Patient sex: F
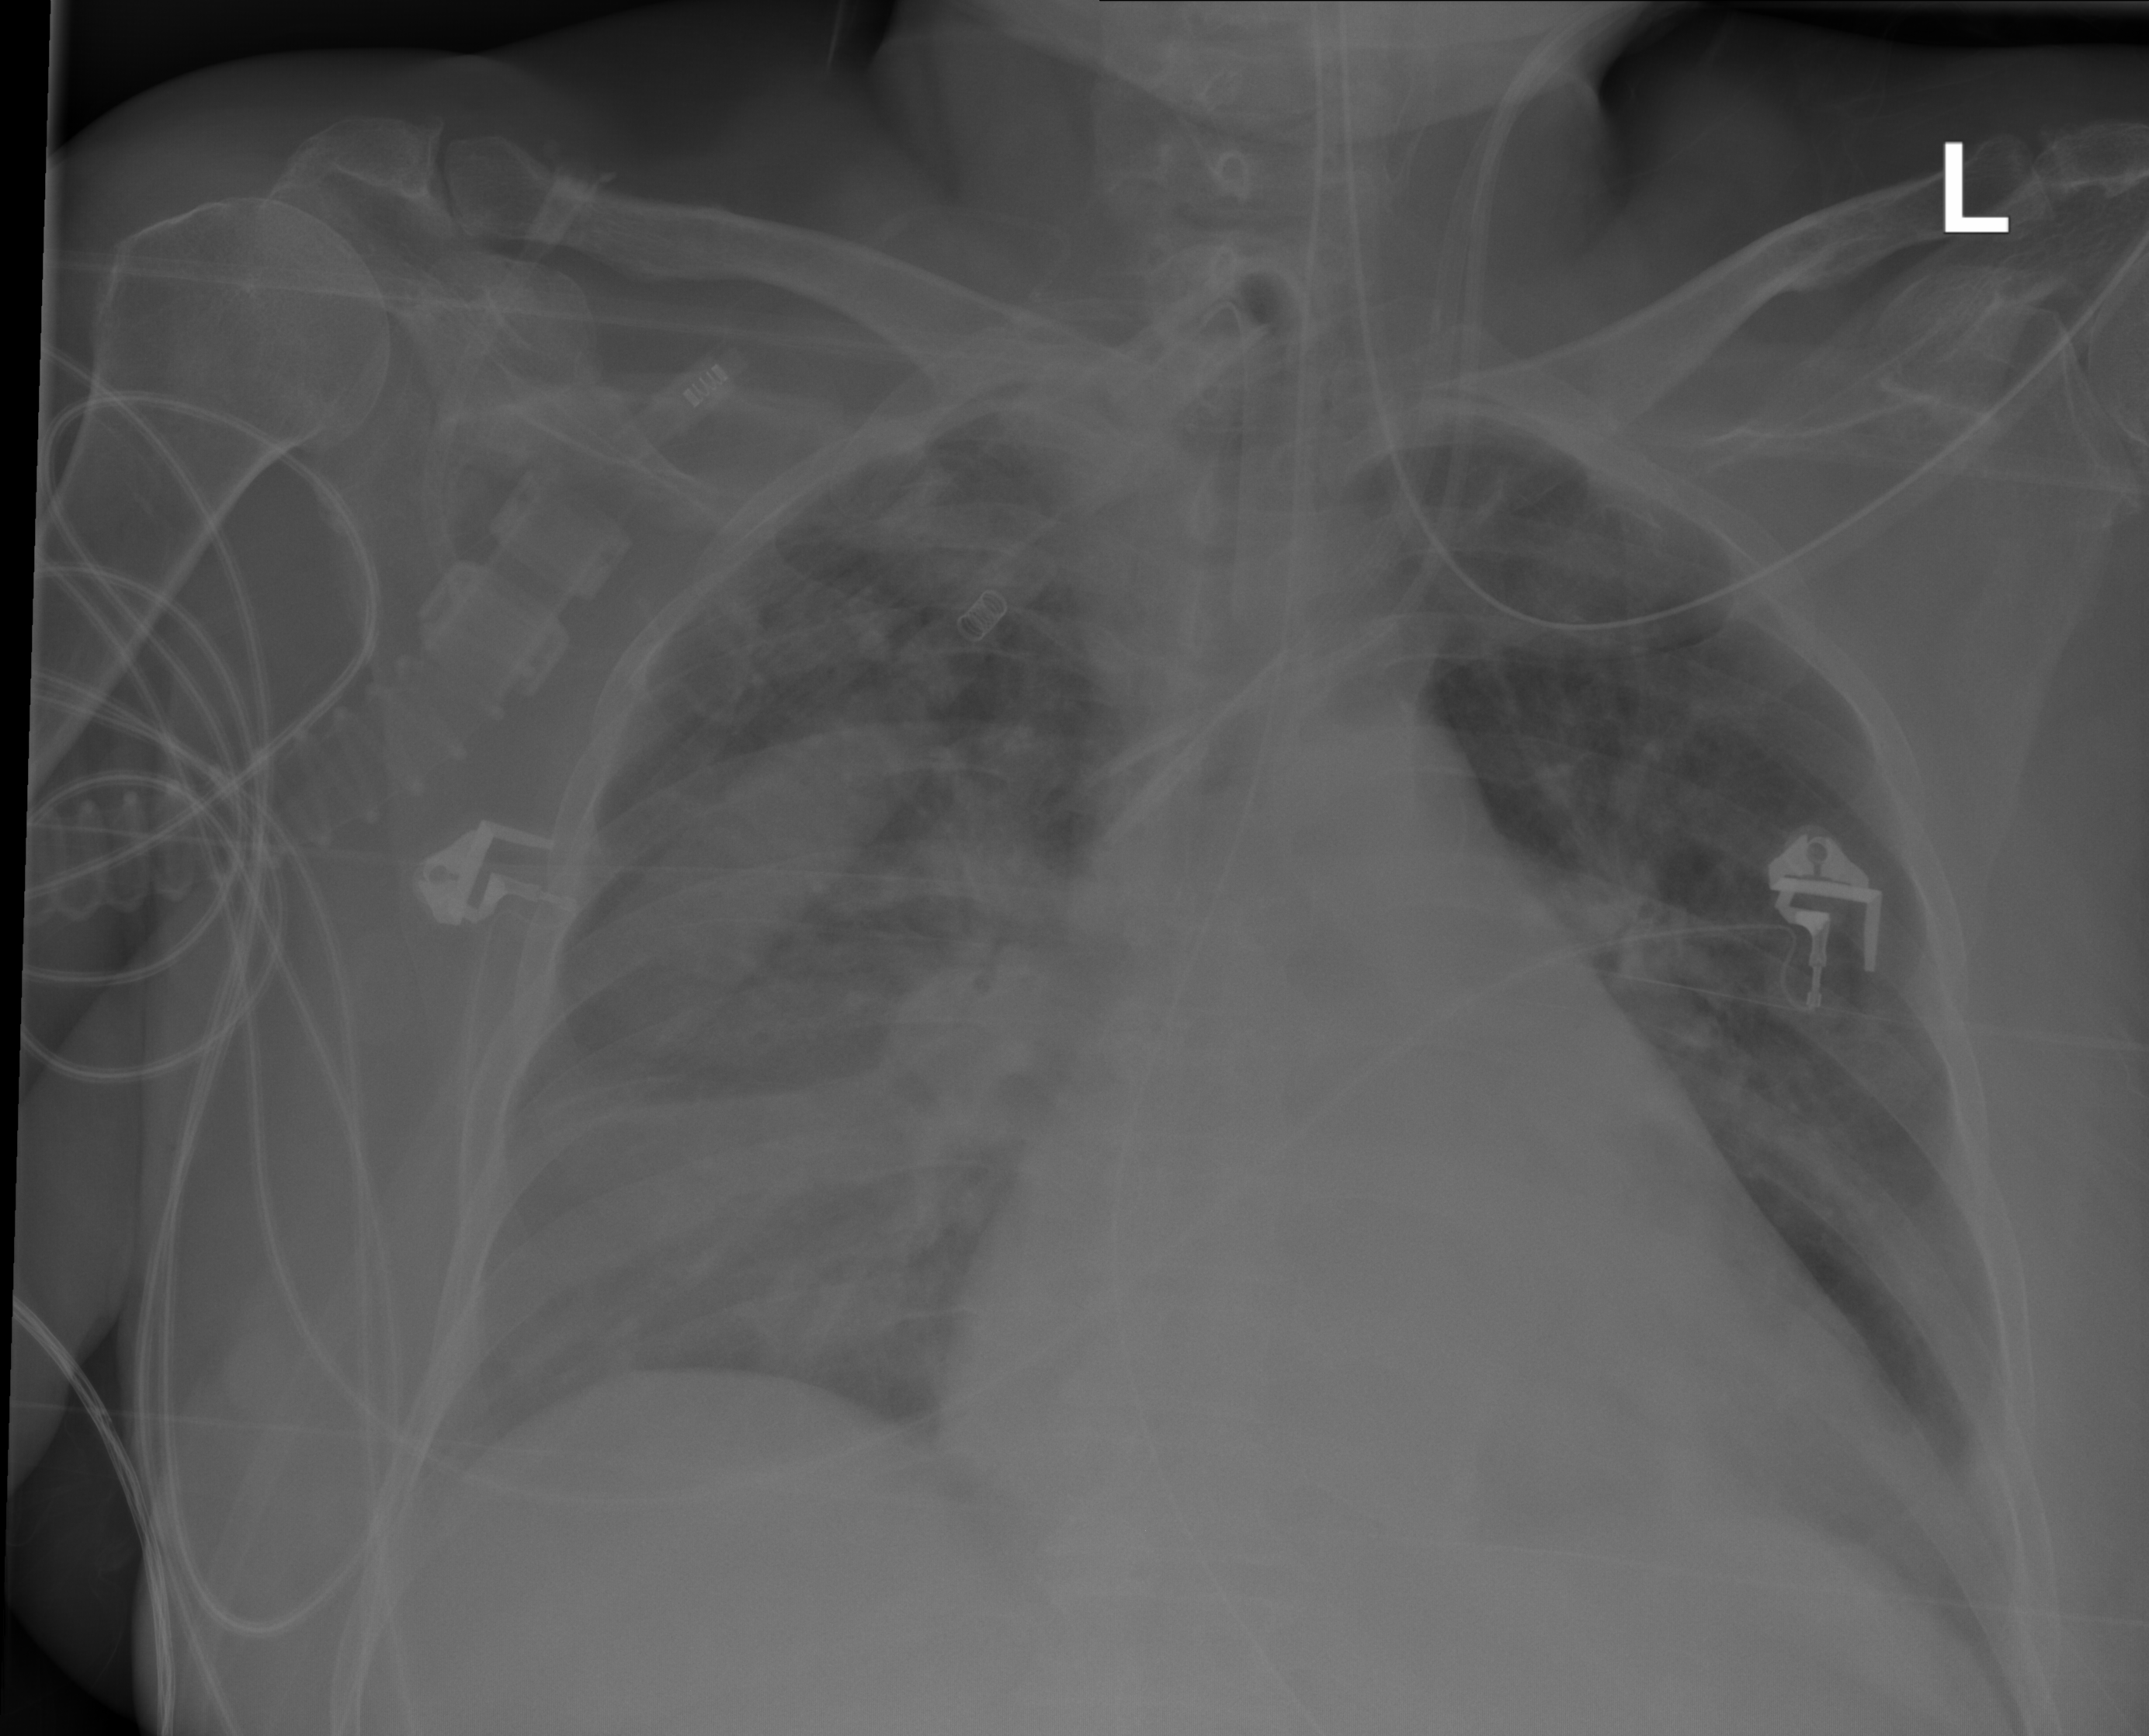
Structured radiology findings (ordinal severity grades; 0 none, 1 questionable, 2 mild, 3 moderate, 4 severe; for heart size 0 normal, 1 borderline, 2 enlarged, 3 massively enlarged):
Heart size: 1
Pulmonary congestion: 2
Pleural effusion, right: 3
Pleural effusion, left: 0
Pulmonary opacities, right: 3
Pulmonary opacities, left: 0
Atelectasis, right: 3
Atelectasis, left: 0